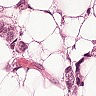
Metastatic tissue present: yes